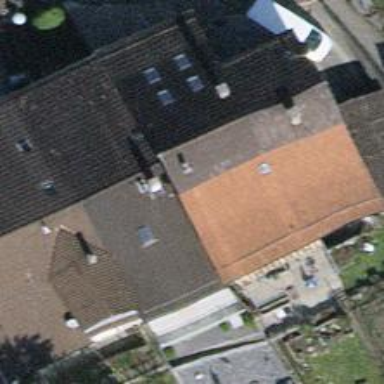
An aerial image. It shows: Terrace building.